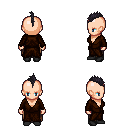
a pixel art fantasy rpg character, female body template, human, light skin, brown robe, robe skirt, raven mohawk hairstyle, black shoes, four views (front, back, left, right), 2x2 character sprite sheet, small pixel art, hard edges, no anti-aliasing